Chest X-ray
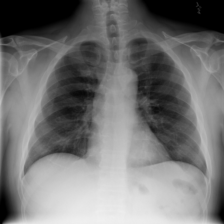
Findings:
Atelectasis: negative
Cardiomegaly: negative
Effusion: negative
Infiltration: negative
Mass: negative
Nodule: negative
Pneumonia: negative
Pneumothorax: negative
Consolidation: negative
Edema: negative
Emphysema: negative
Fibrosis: negative
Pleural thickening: negative
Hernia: negative